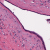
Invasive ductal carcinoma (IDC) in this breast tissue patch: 0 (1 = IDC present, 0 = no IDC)